Interaction volume radius: 10 \u00c5
Interaction volume height: 20 \u00c5
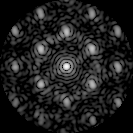
Disorder parameter: 0.3936